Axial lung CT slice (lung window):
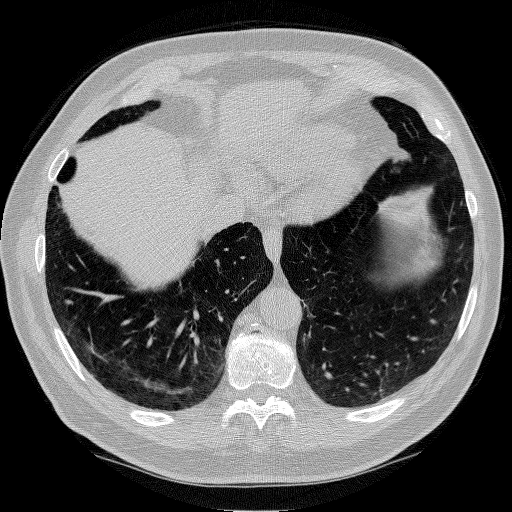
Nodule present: no